Question: I don't want this line in EditText see image
is that because of android them color.
what should i do to remove this line.and I want the screen Them without ActionBar.
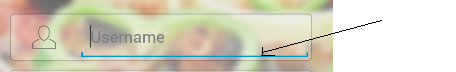
Answer: Just add 'android:background="#<PHONE>"' to your 'EditText' in XML file
Or 'android:background="@android:color/transparent"'